Field crop: tomato
Growth stage: 1
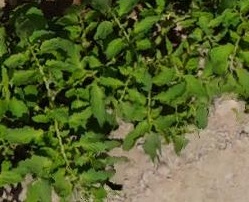
Species: tomato